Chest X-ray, PA view. Patient: 28 years old, sex M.
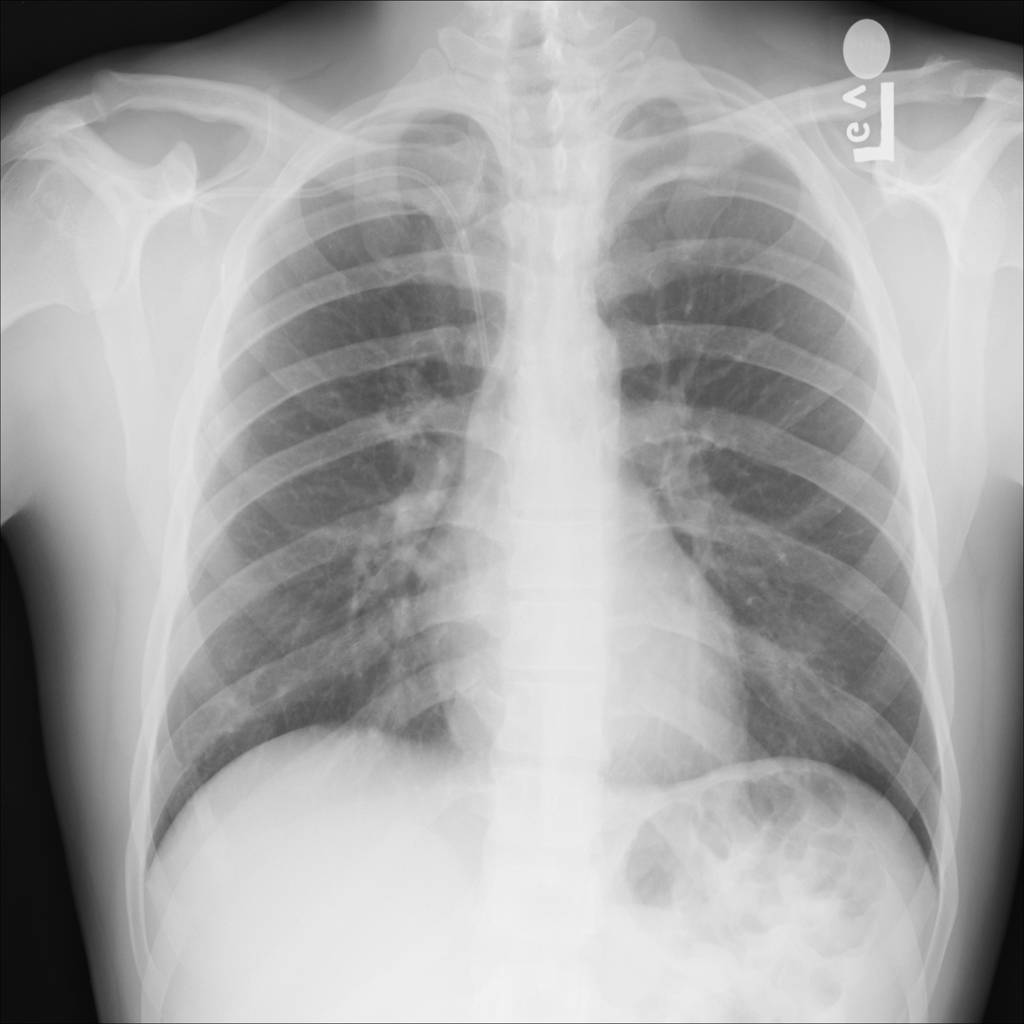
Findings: No Finding